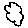
Label: cloud